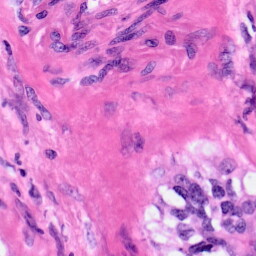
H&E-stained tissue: Pancreatic